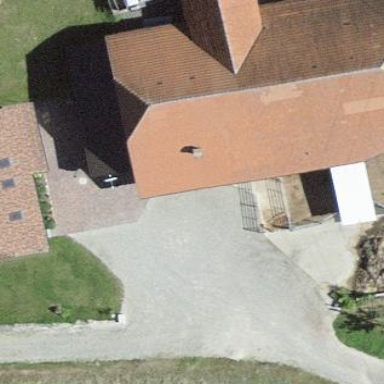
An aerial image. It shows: Farmyard area.